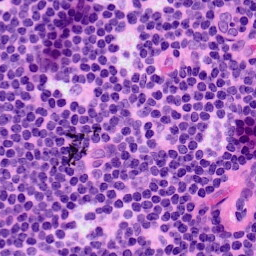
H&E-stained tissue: LymphNode